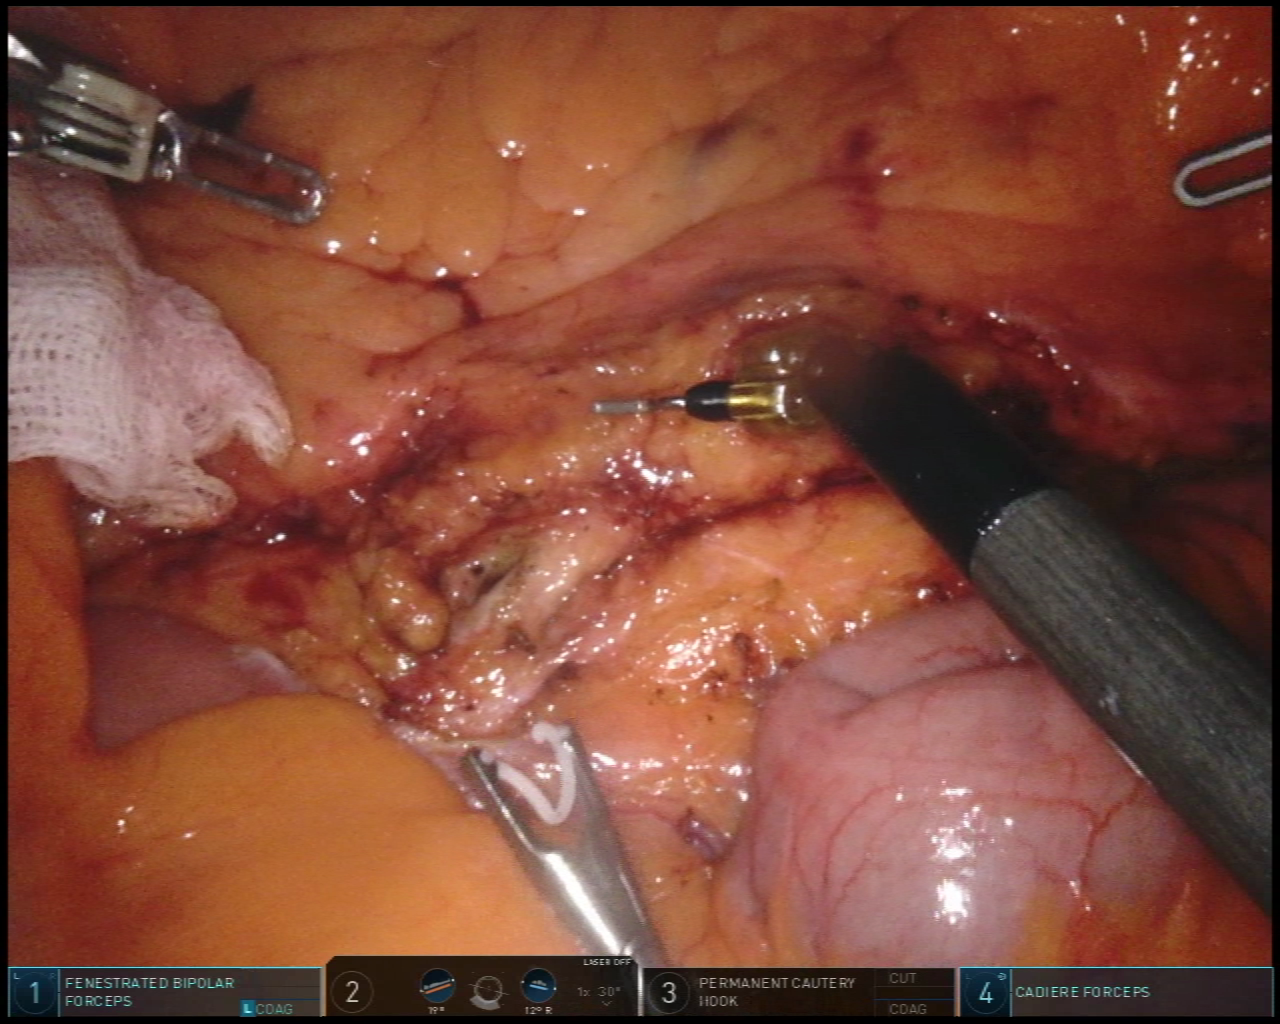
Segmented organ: inferior_mesenteric_artery
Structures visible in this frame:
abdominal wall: no
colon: no
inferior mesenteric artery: yes
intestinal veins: no
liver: no
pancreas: no
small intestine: yes
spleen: no
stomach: no
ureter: no
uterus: no
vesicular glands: no